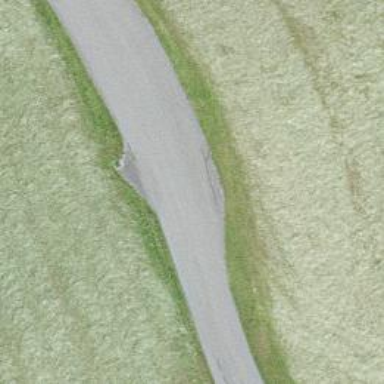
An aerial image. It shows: Passing place on the road.